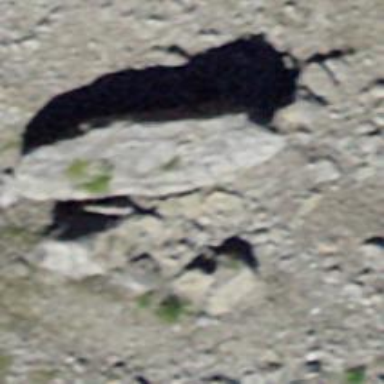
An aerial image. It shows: Natural rock formation.